Question: I don't know what happened with my Visual Studio. What is it? How I can fix it? Problem like that I have just in Visual studio. Other programs working and rendering correct.
If I'll scroll document - VS refreshing and working correct 1 minute, and after happening the same.
Using VS 2010 SP1.

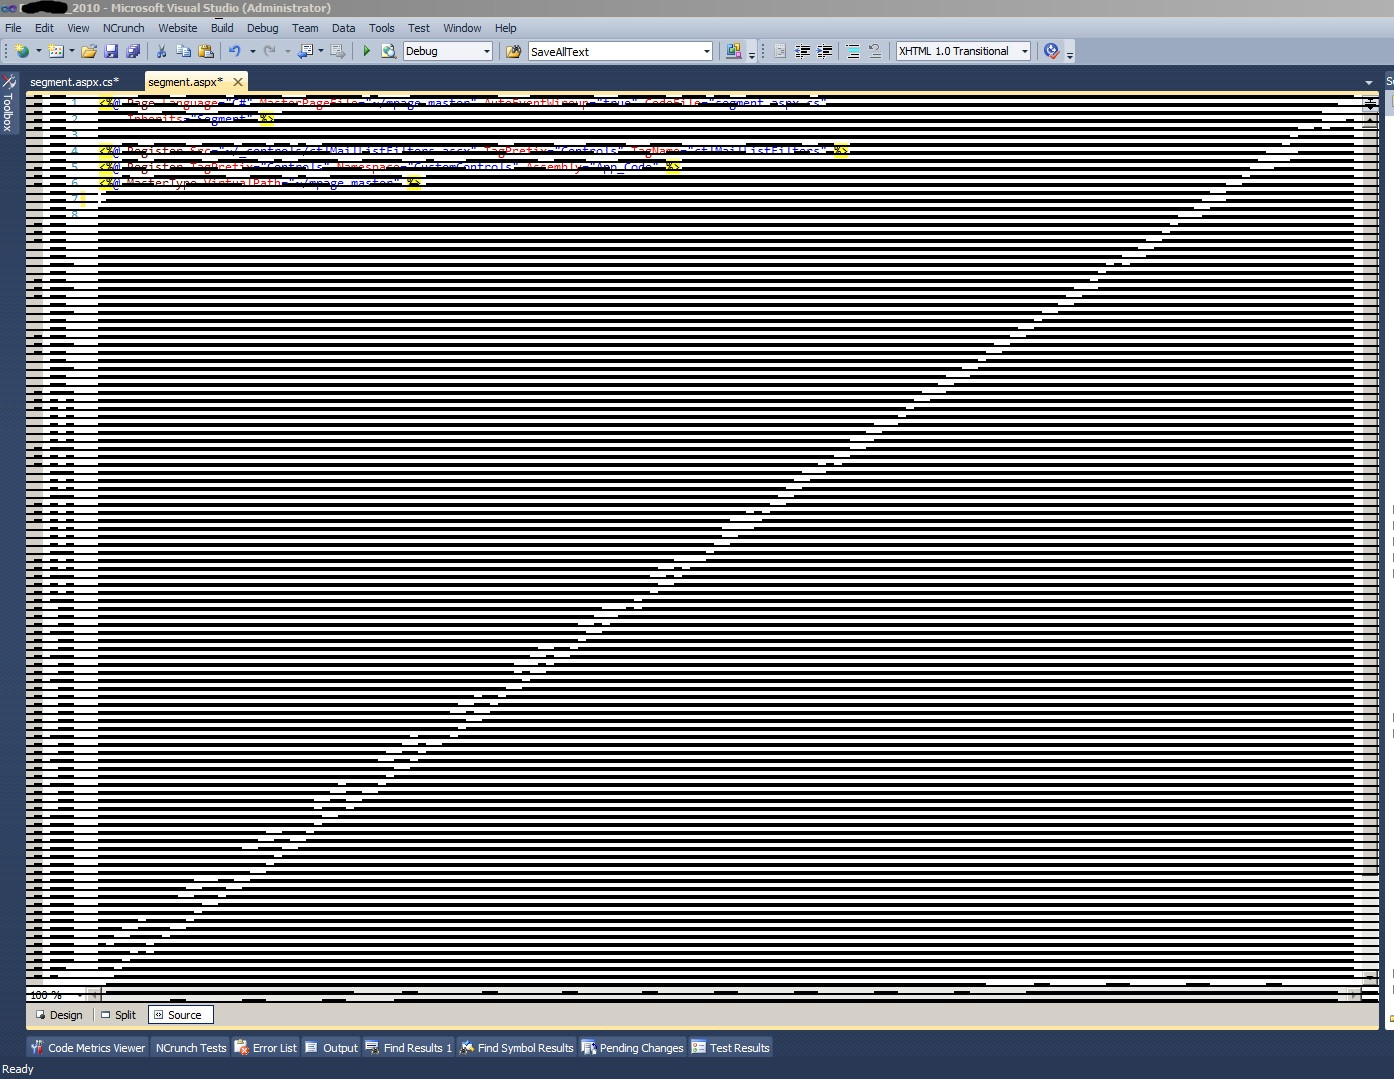
Answer: Solved!
I unchecked this option, and right now working perfect!